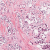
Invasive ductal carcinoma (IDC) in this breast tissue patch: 1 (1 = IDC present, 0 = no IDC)